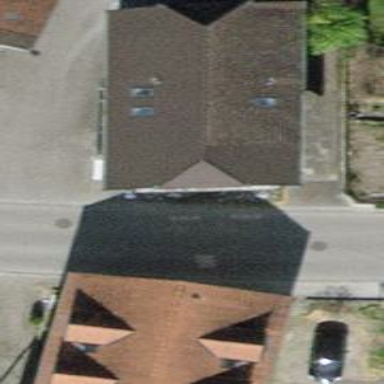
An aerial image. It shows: Detached building with half-hipped roof.